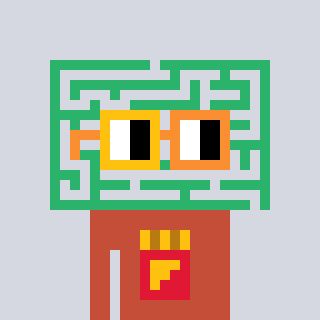
a pixel art character with square yellow and orange glasses, a maze-shaped head and a rust-colored body on a cool background